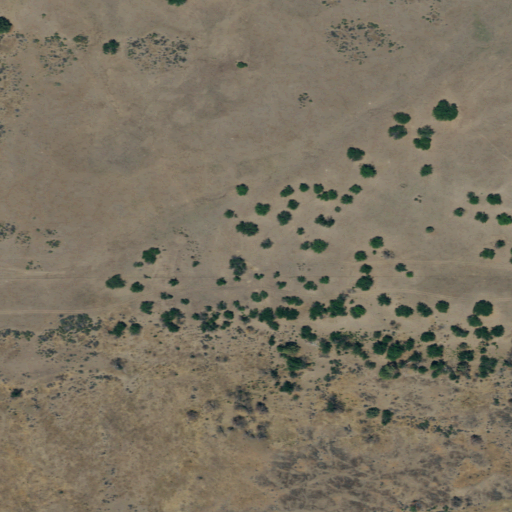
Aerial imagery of plain(s) in California named Wadsworth Flat containing grassland, barren land, evergreen forest, and shrub